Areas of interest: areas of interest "Shenzhen Liantang Port of Entry"
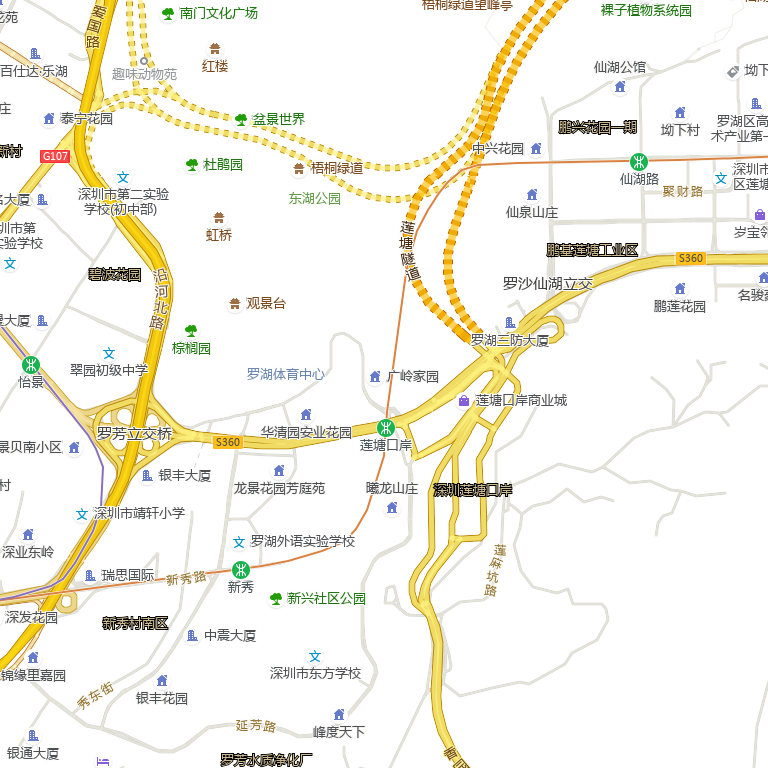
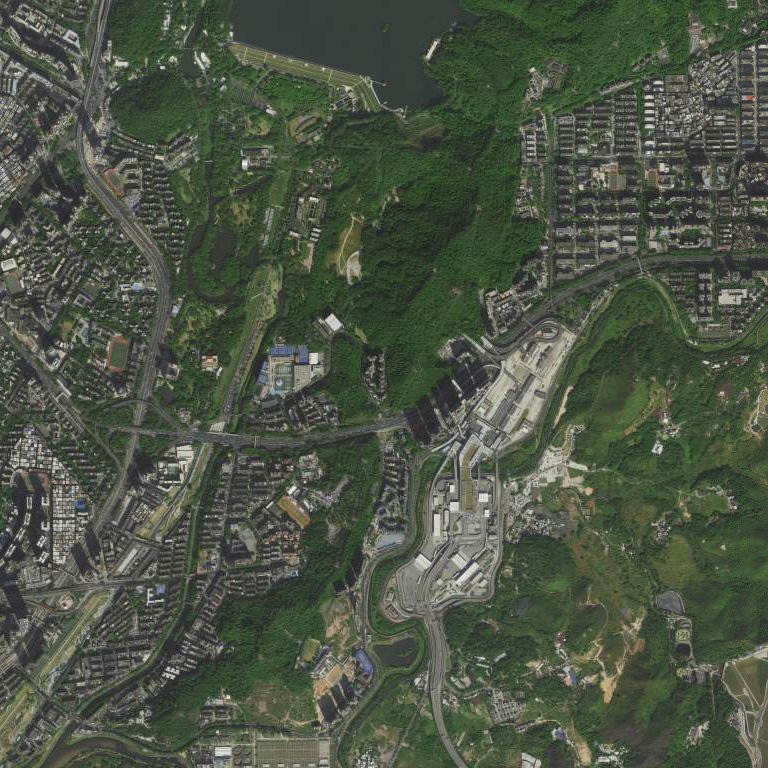